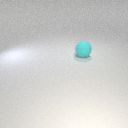
large cyan rubber sphere